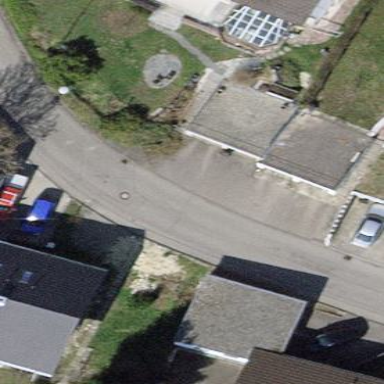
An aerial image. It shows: Garage building.